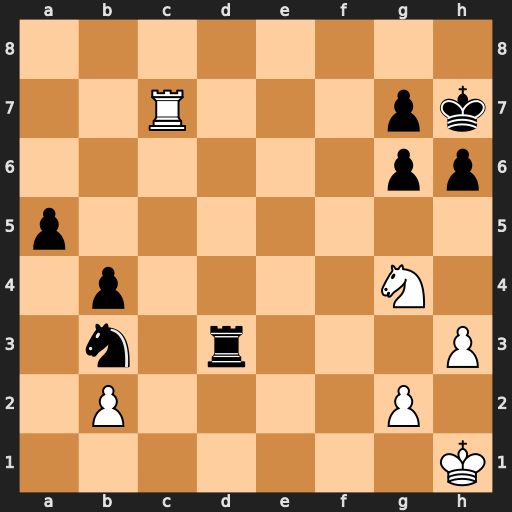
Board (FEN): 8/2R3pk/6pp/p7/1p4N1/1n1r3P/1P4P1/7K
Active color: w
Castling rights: -
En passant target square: -
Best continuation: Nf6+ Kh8 Rc8+ Rd8 Rxd8#